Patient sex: F
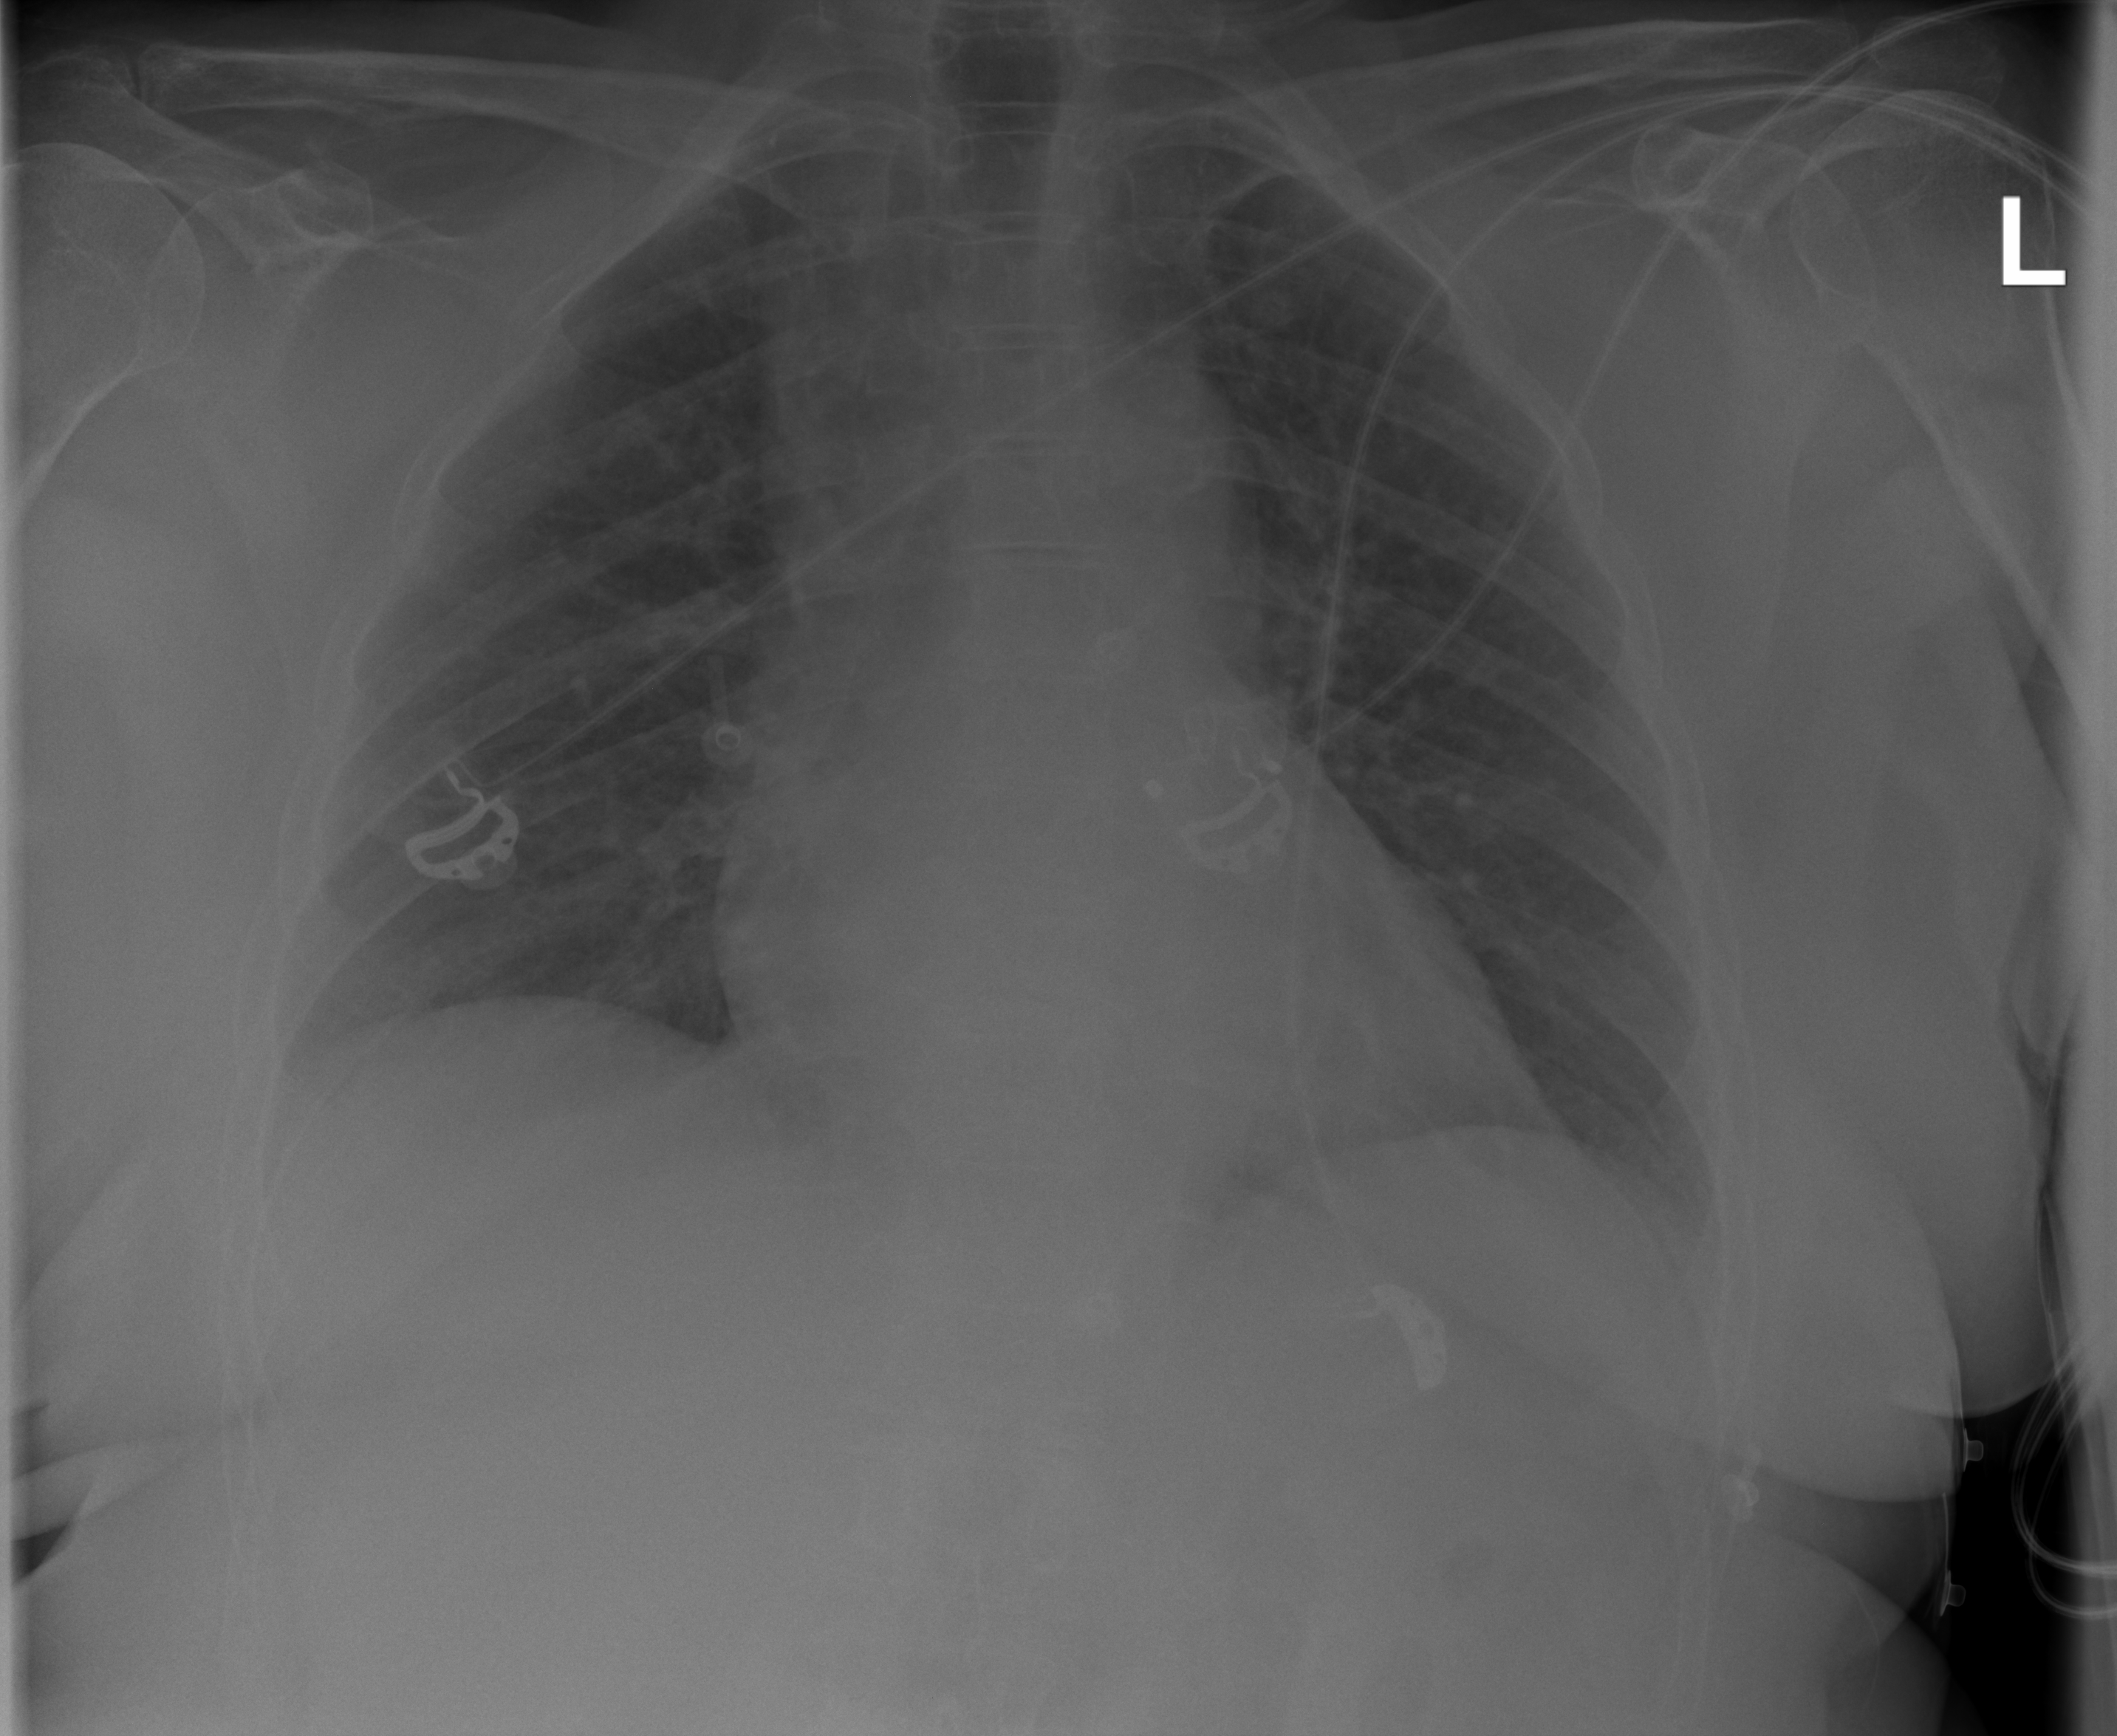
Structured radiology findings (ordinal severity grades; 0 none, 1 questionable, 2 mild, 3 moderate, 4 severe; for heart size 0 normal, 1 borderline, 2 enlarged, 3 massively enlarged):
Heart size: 2
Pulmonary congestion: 2
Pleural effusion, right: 0
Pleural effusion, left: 0
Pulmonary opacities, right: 0
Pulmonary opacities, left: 0
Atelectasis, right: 0
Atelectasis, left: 0